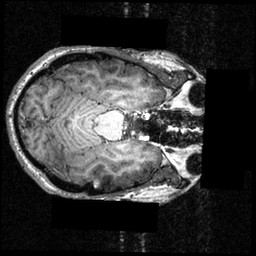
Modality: T1w
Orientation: axial
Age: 21
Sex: male
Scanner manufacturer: siemens
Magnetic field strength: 3.951 T
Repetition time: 1.5 s
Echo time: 0.00335 s